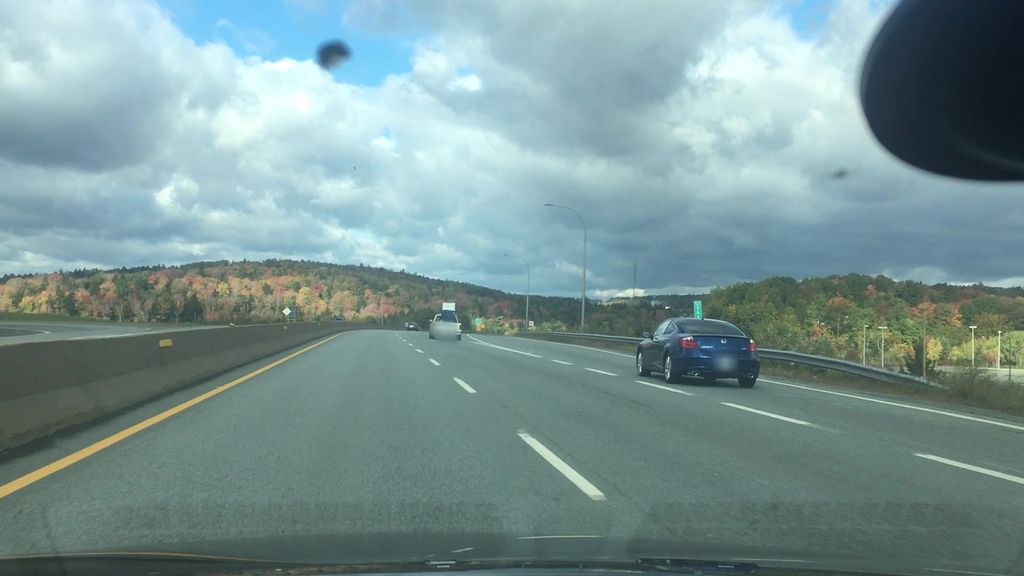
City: halifax